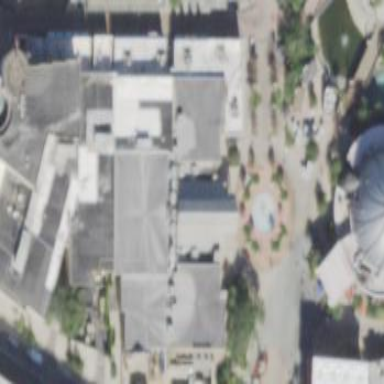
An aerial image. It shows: Cinema building.